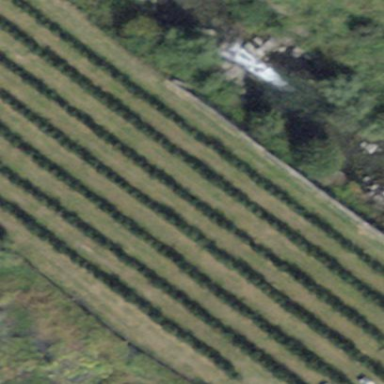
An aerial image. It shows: Vineyard where grapes are grown.